Aerial crown-view tile of a tropical tree (Barro Colorado Island, Panama), acquired 20241014:
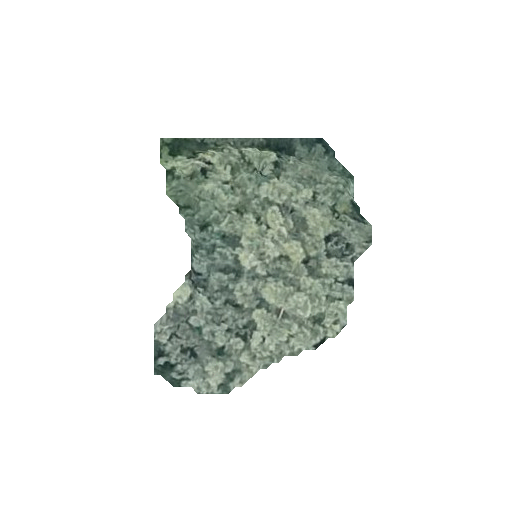
Species: Virola surinamensis
GBIF accepted scientific name: Virola surinamensis
Crown area: 63.953 m²